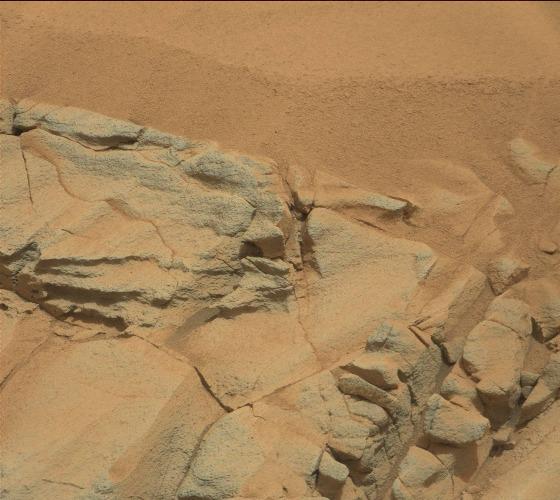
Terrain classes present: Bedrock, Gravel / Sand / Soil